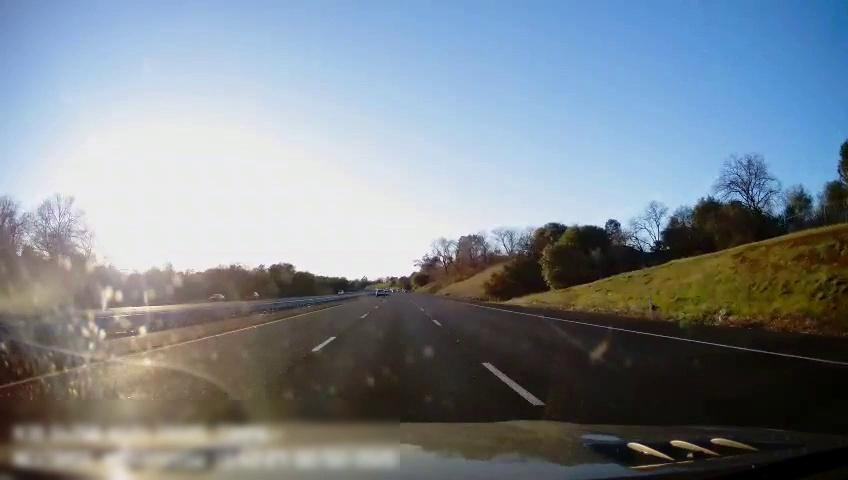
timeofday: Day
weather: Cloudy
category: Drivable Space
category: Vehicles | Car
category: Vehicles | Car
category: Vehicles | SUV
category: Lanes | Alternate Lane
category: Lanes | Current Lane
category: Lanes | Current Lane
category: Lanes | Alternate Lane